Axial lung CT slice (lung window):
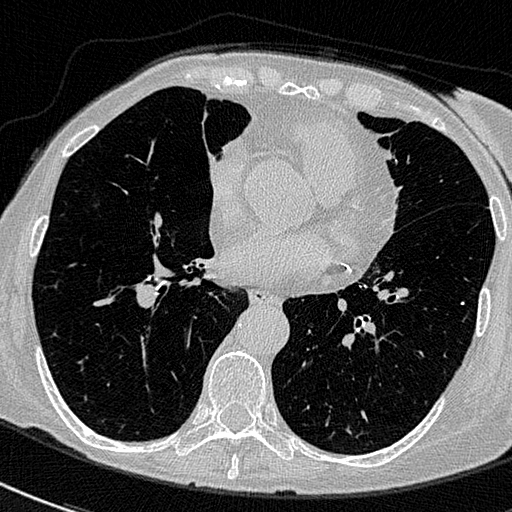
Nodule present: no